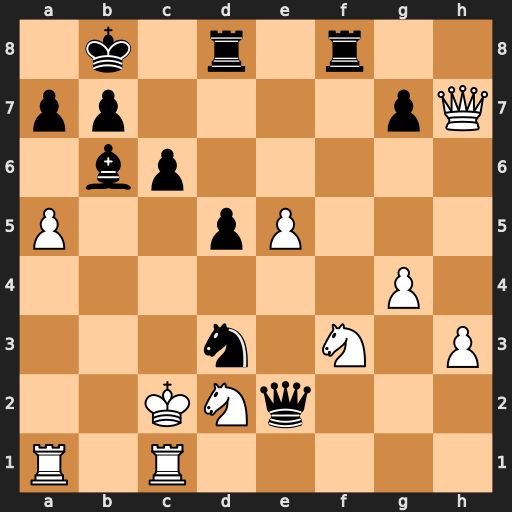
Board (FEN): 1k1r1r2/pp4pQ/1bp5/P2pP3/6P1/3n1N1P/2KNq3/R1R5
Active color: w
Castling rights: -
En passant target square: -
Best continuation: Qxd3 Qxd3+ Kxd3